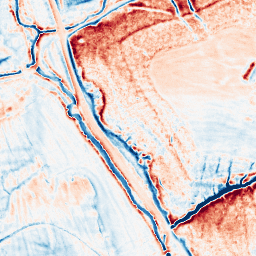
Category: classical
Decomposition family: uniform
Decomposition parameters: size: 10
Upsampling method: cubic_catmull_rom
Upsampling parameters: scale: 2
Upsampling scale: 2